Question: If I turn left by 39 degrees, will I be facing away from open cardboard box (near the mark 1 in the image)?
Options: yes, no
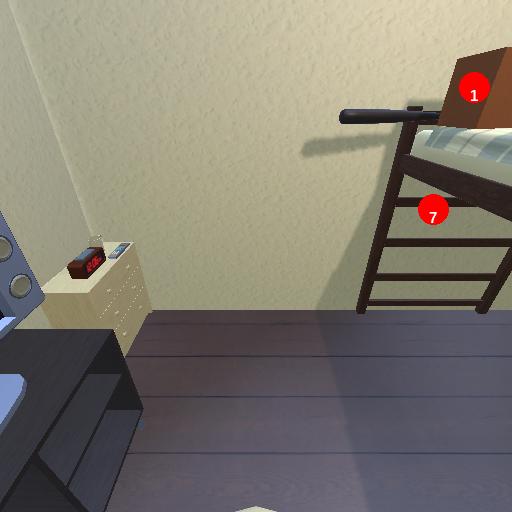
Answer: yes